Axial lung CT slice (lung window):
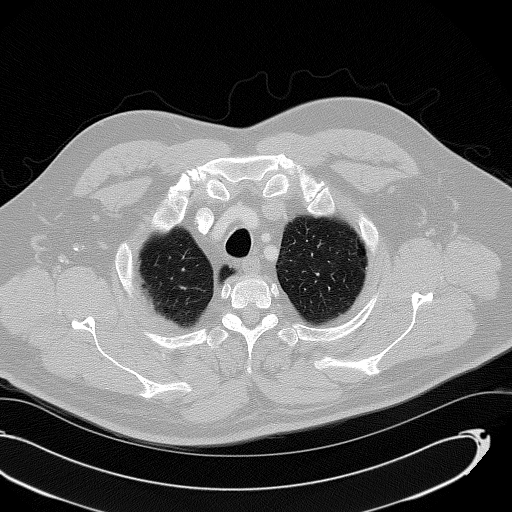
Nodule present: no